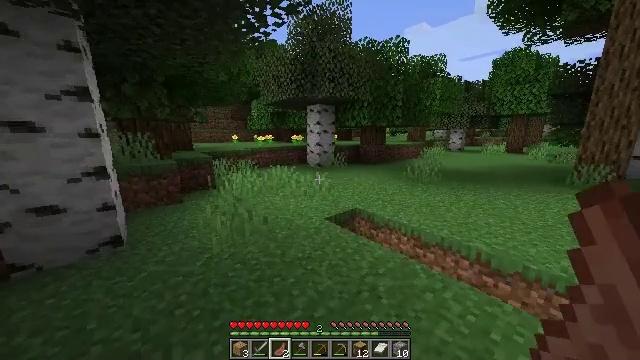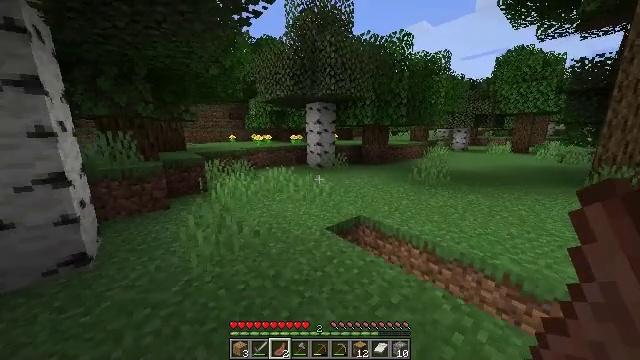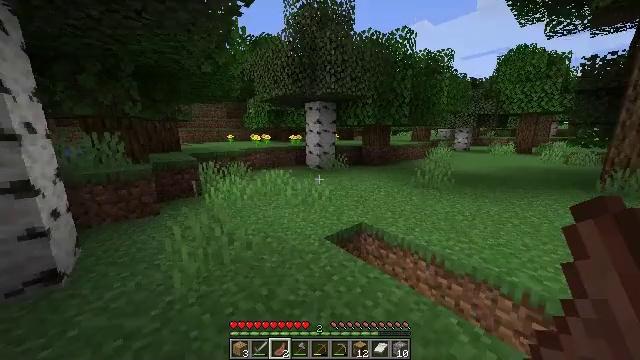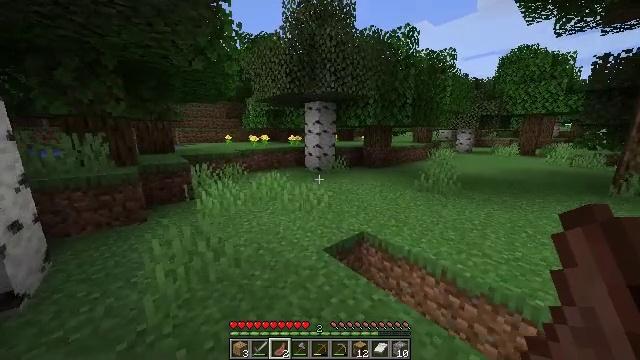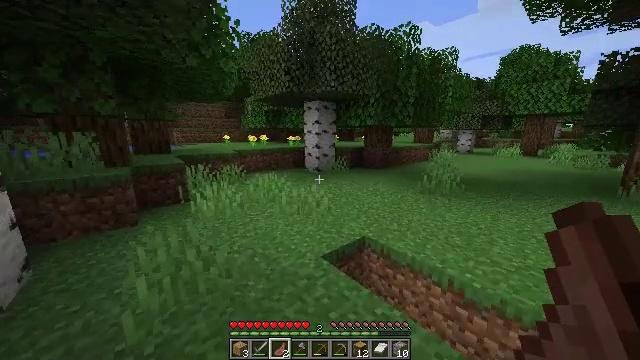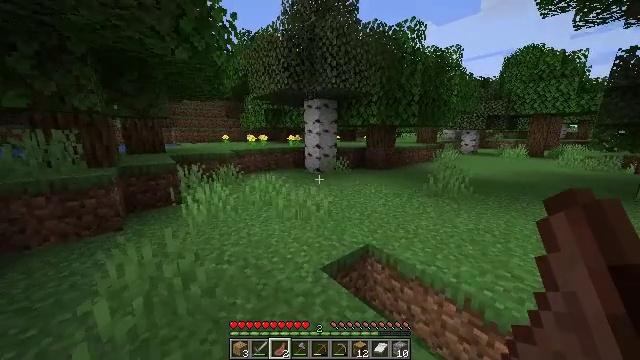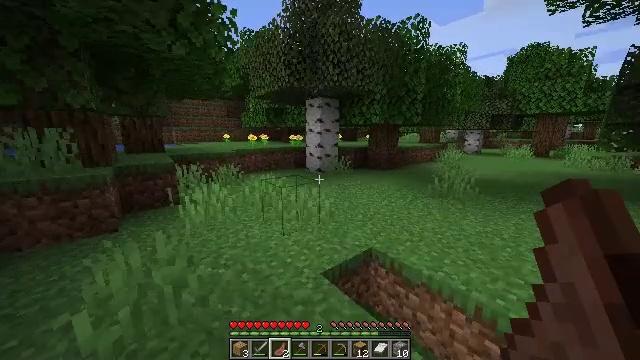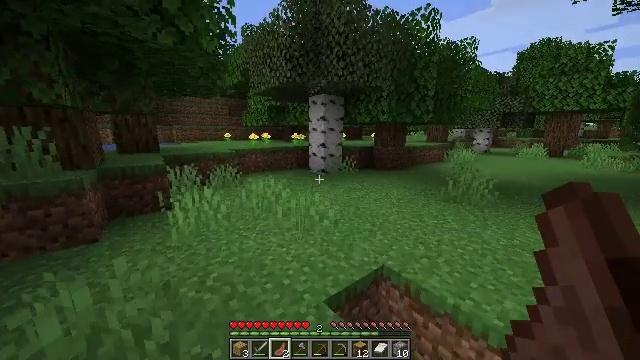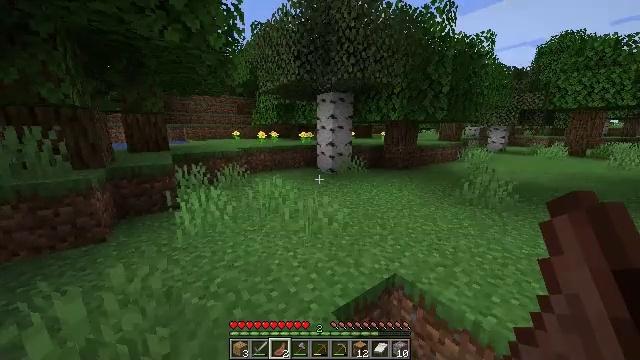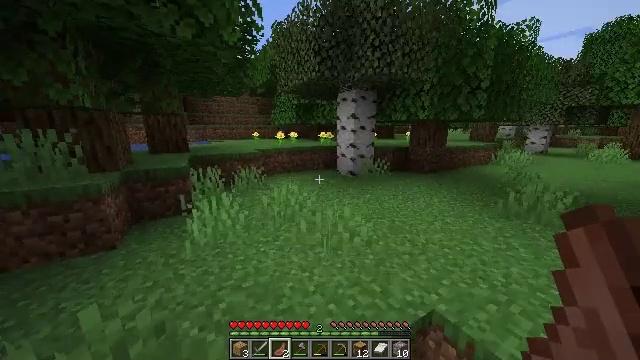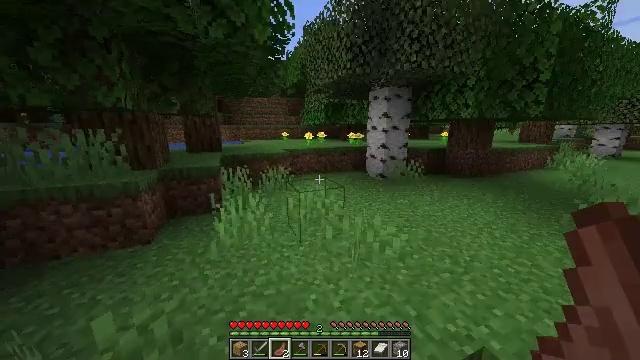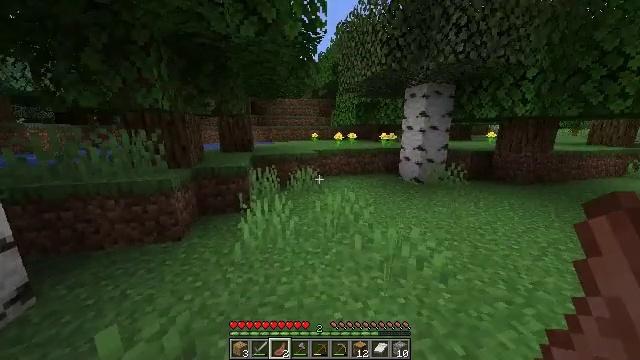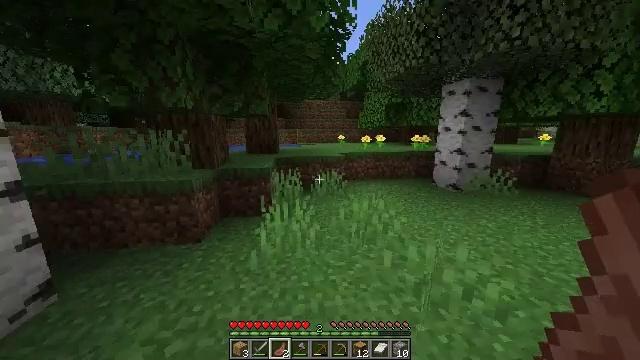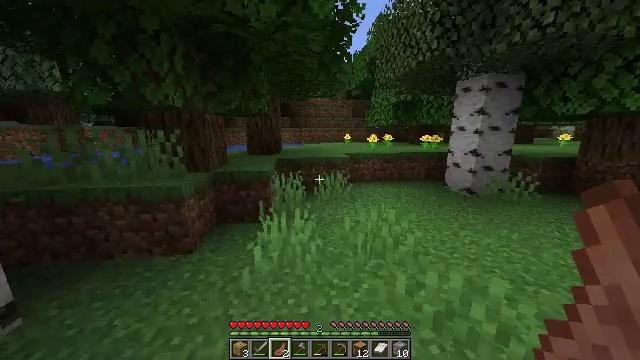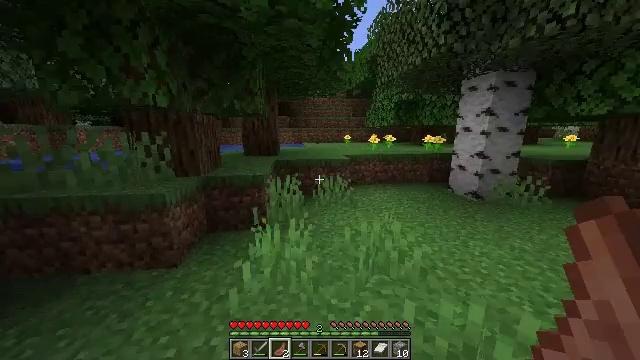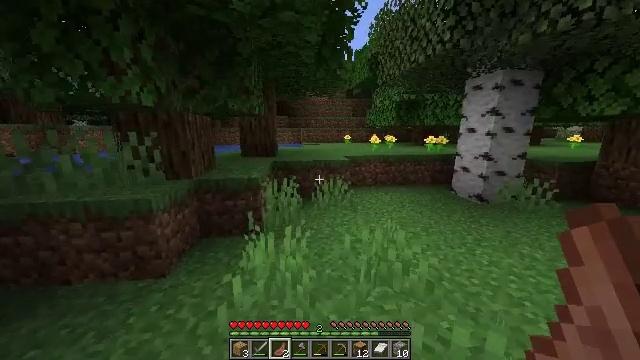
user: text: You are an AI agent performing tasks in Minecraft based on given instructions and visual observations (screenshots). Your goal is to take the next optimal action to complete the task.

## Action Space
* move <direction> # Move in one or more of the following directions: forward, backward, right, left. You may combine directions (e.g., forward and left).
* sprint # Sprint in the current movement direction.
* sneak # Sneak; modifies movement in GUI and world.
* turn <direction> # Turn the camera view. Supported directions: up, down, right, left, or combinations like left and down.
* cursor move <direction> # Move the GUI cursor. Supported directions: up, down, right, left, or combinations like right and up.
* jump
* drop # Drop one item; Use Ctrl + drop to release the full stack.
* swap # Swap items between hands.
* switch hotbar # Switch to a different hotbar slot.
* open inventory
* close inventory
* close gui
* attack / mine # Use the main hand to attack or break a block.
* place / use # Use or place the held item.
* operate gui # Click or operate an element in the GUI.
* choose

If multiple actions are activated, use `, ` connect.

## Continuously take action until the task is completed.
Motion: motion action
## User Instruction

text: Attack the pumpkin to gather it.
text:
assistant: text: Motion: move forward, sprint
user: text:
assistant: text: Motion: move forward, sprint
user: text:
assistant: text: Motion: move forward, sprint
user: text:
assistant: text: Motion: move forward, sprint
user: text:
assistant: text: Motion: move forward, sprint
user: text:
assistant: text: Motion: move forward, sprint
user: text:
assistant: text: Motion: move forward, sprint
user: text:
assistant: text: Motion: move forward, sprint, turn left
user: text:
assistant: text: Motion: move forward, sprint, turn left
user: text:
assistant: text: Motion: move forward, sprint, turn left
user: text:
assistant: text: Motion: move forward, sprint, turn left
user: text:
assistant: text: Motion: move forward, sprint, turn left
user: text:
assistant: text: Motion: move forward, sprint, turn left
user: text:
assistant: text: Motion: move forward, sprint
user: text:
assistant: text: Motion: move forward, sprint
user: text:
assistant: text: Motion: move forward, sprint
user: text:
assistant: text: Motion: move forward, sprint
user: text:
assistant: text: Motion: move forward, sprint
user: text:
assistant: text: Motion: move forward, sprint
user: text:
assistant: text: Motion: move forward, sprint
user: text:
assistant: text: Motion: move forward, sprint
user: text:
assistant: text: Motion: move forward, sprint
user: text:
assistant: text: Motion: move forward, sprint
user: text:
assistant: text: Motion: move forward, sprint
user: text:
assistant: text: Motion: move forward, sprint, jump
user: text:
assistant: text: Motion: move forward, sprint, jump
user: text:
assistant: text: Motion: move forward, sprint, jump
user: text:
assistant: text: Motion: move forward, sprint, jump
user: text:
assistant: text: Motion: move forward, sprint, jump
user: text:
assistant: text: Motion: move forward, sprint, jump